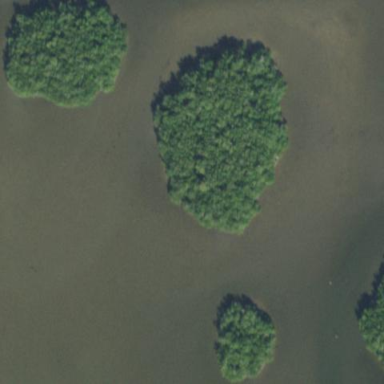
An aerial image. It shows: Island.